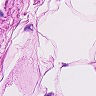
Metastatic tissue present: no